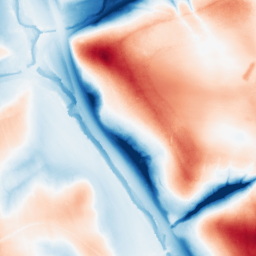
Category: trend_removal
Decomposition family: local_polynomial
Decomposition parameters: window_size: 101
degree: 3
Upsampling method: lanczos
Upsampling parameters: scale: 8
Upsampling scale: 8